Interaction volume radius: 5 \u00c5
Interaction volume height: 30 \u00c5
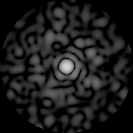
Disorder parameter: 0.8175